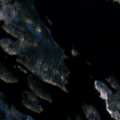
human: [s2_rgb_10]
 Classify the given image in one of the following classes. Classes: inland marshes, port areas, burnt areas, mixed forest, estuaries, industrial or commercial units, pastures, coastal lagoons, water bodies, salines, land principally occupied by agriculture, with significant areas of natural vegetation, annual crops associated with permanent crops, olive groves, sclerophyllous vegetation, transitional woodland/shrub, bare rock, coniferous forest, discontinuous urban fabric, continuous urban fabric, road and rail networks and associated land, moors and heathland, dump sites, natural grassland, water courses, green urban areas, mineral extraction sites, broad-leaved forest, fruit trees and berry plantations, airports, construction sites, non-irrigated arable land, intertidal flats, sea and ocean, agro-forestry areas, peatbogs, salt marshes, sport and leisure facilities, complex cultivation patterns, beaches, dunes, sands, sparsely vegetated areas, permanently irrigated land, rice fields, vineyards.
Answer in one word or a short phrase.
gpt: coniferous forest, mixed forest, water bodies